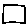
Label: square